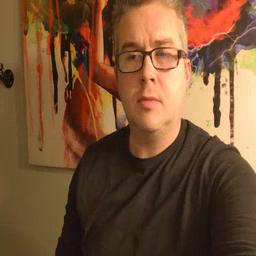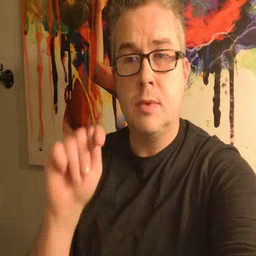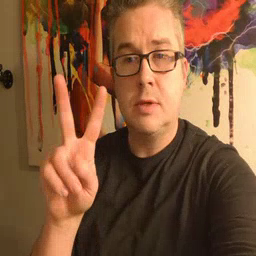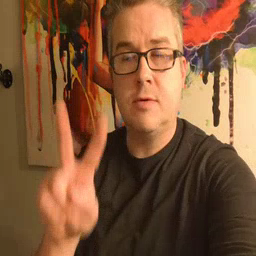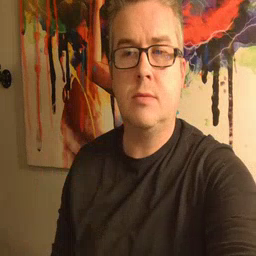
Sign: TV